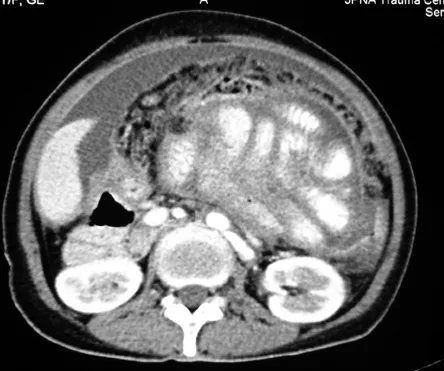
Multi-detector computed tomography (MDCT) of the abdomen axial.
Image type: radiology (ct)